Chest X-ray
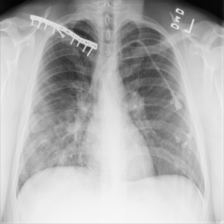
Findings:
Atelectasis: negative
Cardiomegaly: negative
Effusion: negative
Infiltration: negative
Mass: negative
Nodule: negative
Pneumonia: negative
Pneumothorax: negative
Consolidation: negative
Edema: positive
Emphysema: negative
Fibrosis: negative
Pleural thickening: negative
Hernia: negative